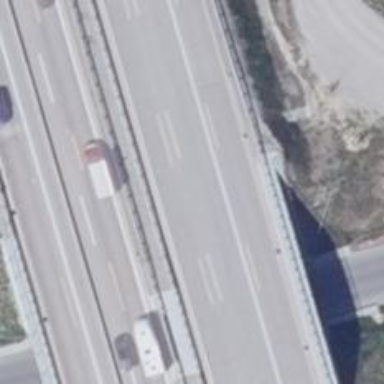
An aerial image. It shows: Asphalt motorway.